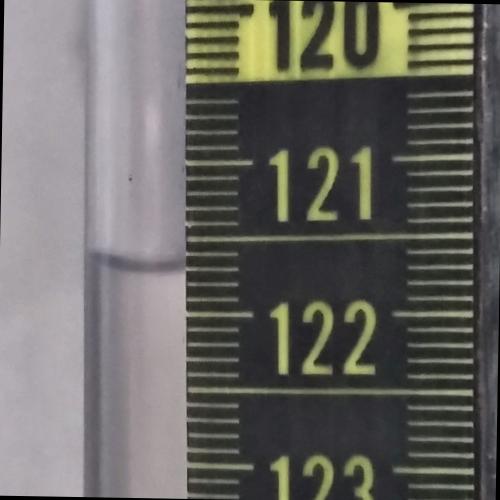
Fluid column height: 121.7 cm